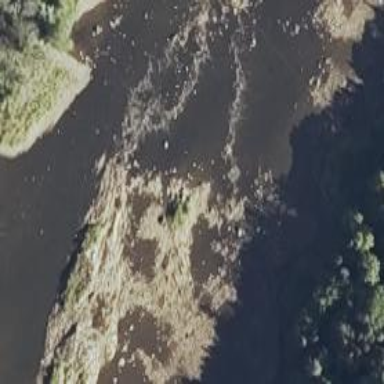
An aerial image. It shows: Scene featuring rapids in waterway.